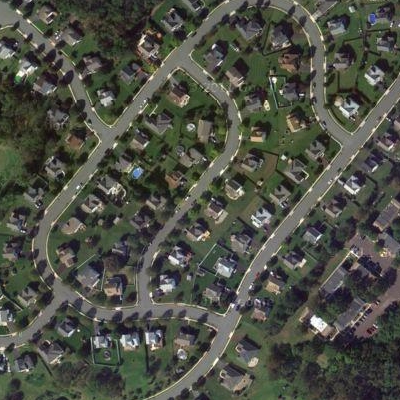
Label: Resident